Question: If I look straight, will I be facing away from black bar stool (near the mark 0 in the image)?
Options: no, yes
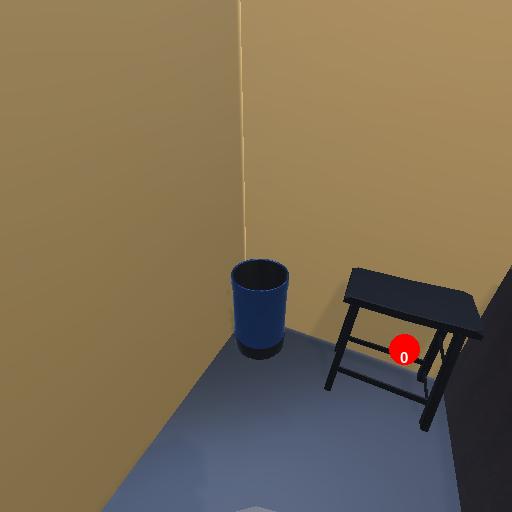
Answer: no